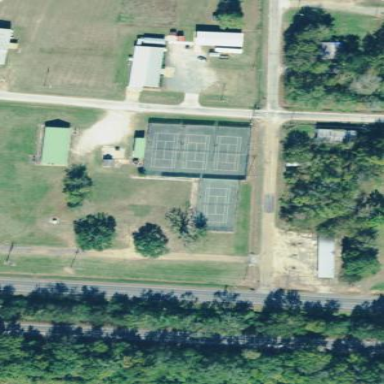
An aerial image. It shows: Tennis court in leisure pitch.